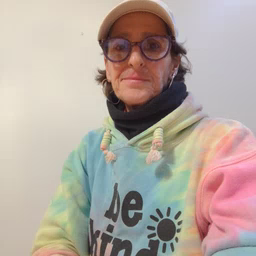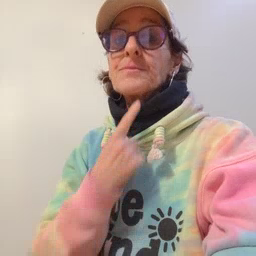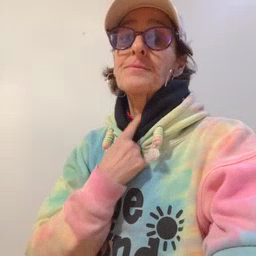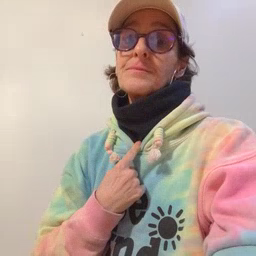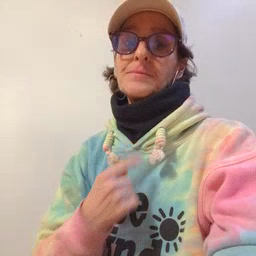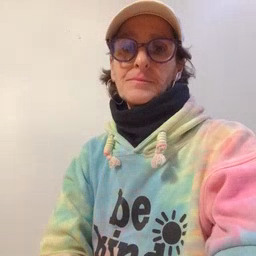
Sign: thirsty